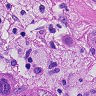
Metastatic tissue present: yes